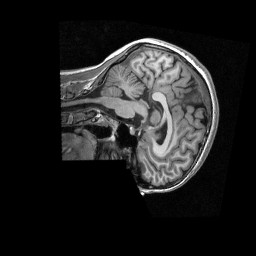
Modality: T1w
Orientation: sagittal
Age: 26
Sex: female
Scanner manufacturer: siemens
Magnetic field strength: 3 T
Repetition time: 2.3 s
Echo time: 0.00298 s